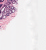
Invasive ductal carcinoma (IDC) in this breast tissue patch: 0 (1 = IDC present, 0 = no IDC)